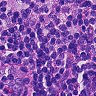
Metastatic tissue present: no